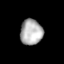
Tissue: lung
Cell type: Myeloid cells
Senescence score: 0.173
Nuclear area (px): 558
Mean DAPI intensity: 175.652